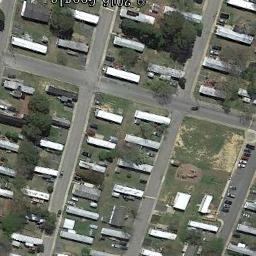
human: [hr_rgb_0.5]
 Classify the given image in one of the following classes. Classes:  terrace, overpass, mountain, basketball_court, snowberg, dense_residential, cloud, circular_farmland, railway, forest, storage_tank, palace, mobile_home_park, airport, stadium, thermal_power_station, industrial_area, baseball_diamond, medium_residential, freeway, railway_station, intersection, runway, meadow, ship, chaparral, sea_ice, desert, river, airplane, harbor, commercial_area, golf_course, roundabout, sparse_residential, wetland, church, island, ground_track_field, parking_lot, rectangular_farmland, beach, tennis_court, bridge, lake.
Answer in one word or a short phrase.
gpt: mobile_home_park